Aerial crown-view tile of a tropical tree (Barro Colorado Island, Panama), acquired 20250715:
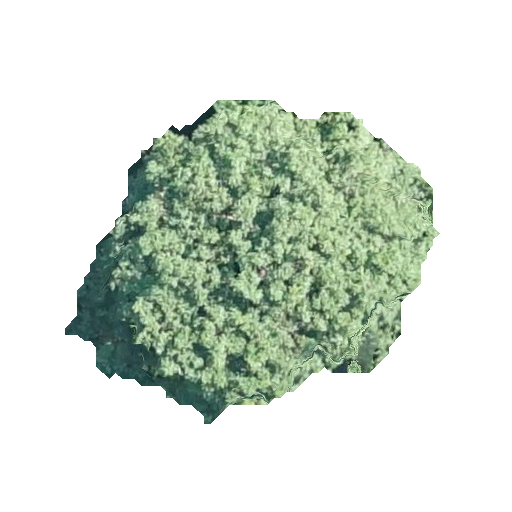
Species: Vatairea erythrocarpa
GBIF accepted scientific name: Vatairea erythrocarpa
Crown area: 120.941 m²